Question: Is there a way to just push the right UITableView into the left one without pushing the whole view?

I had an idea about just reloading the table with new data and another 'CustomCellIdentifier' but I'm sure there is a better way of doing it.
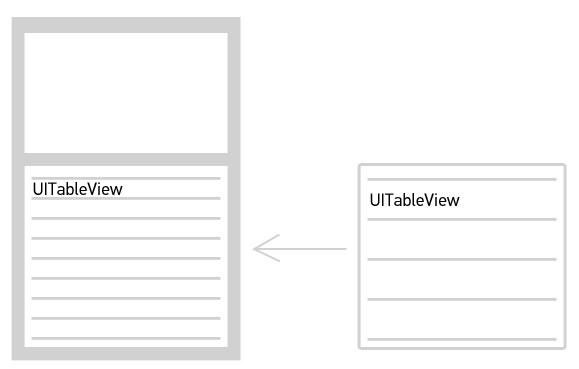
Answer: You could instantiate the second table with a frame that places it offscreen to the right (ie with a x coordinate greater than the screen width) and then 'slide' it onscreen by setting the x position to 0 inside an animation block. That would appear to slide in over the top of the first table.
If you wanted the first table to slide away to the left, you'd need to set its x position to a negative value in the same animation block.
(This assumes that you're creating the tables manually and not with 'UITableViewControllers', however.)